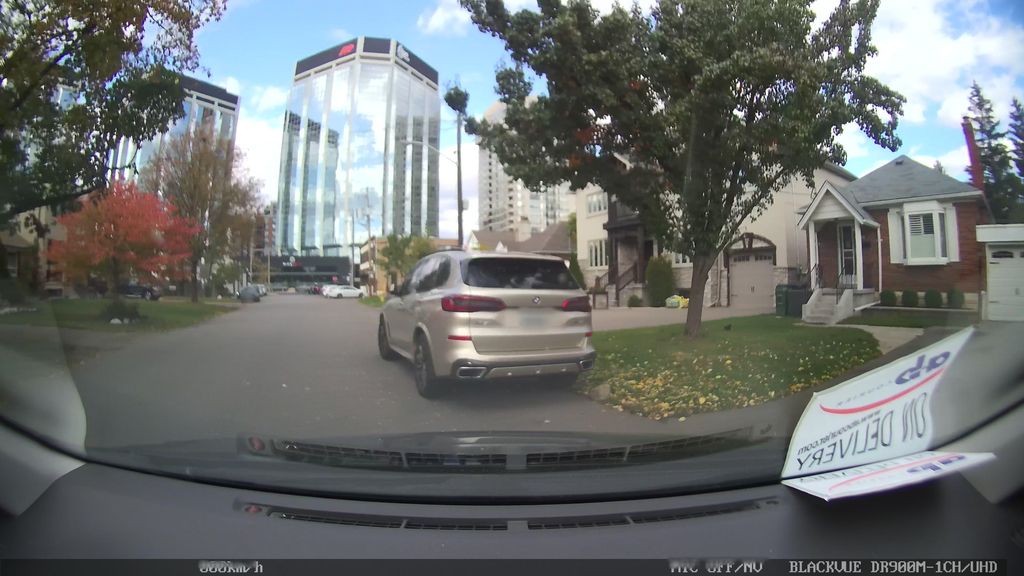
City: toronto